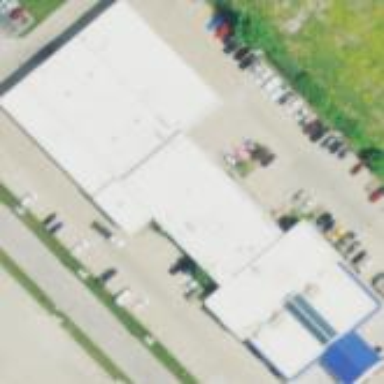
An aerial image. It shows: Car shop building.